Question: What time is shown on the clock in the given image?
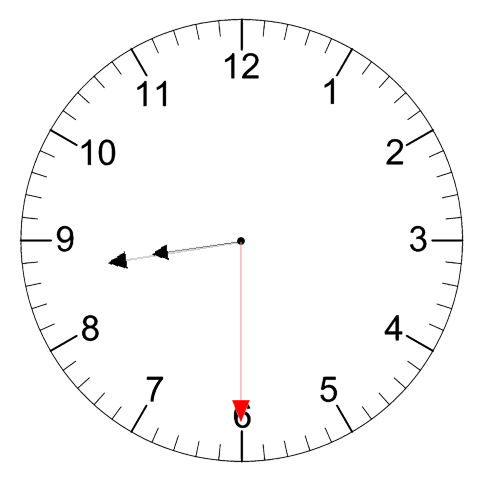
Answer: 08:43:30